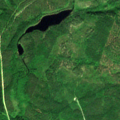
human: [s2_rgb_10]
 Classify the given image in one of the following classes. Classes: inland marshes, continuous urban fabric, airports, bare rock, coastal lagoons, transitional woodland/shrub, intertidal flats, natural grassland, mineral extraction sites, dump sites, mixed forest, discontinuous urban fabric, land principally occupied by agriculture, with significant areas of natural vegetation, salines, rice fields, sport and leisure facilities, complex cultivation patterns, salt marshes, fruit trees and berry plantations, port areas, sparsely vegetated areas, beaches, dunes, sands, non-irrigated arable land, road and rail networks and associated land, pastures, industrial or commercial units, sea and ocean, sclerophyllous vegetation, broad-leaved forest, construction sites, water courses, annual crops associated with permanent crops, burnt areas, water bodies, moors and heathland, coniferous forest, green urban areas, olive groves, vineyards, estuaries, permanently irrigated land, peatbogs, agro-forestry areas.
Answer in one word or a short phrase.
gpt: coniferous forest, mixed forest